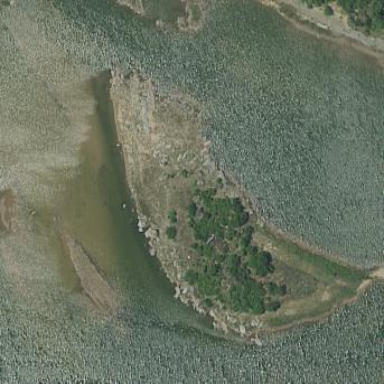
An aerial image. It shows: Islet covered with scrub vegetation.